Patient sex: F
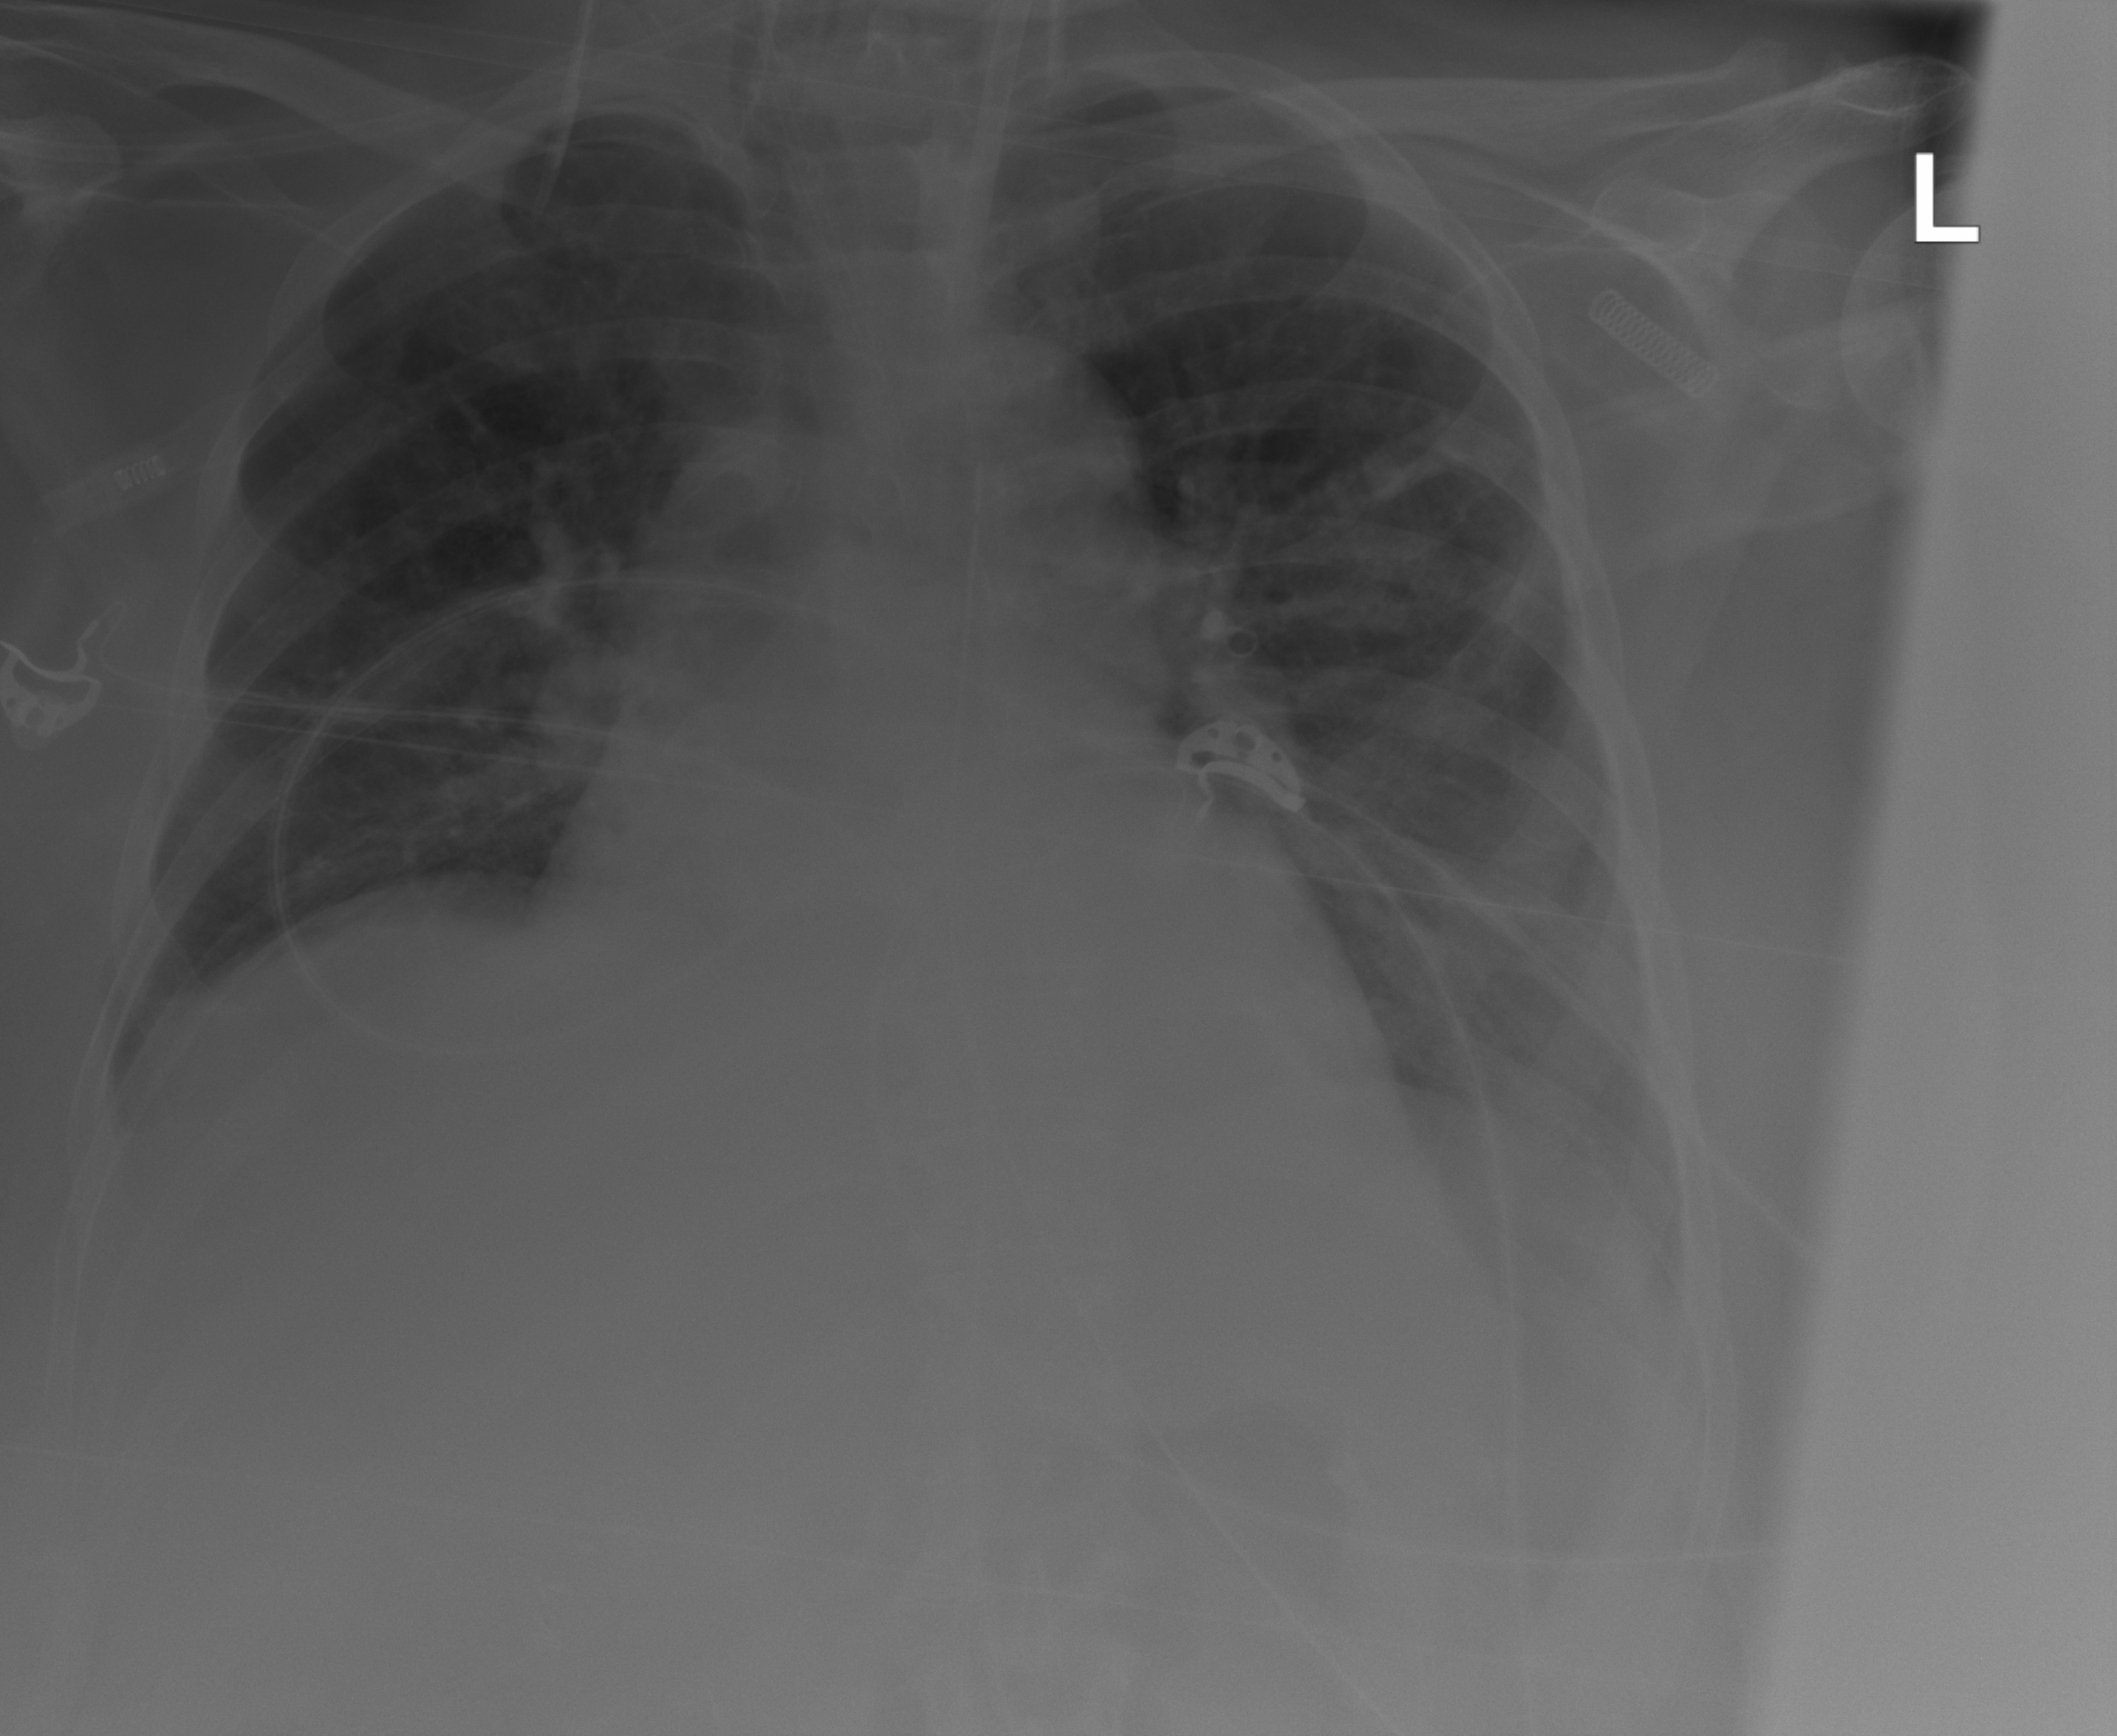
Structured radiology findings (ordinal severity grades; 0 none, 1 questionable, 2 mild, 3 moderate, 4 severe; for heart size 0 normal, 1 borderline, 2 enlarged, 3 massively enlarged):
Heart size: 1
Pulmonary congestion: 0
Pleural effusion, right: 0
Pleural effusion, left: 2
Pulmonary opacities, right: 0
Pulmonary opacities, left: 0
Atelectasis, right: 2
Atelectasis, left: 2